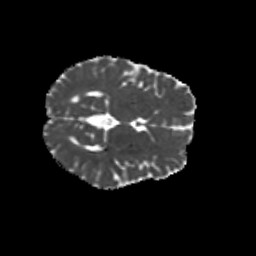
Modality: MD
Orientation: axial
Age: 24
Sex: female
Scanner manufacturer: siemens
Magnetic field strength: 3 T
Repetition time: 8.6 s
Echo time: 0.095 s